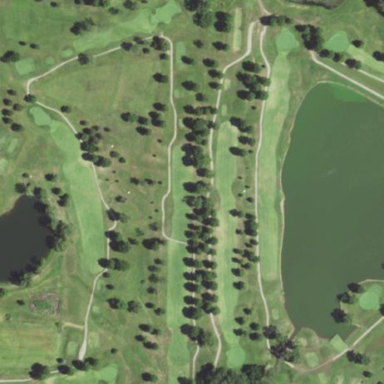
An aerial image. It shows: Golf course surrounded by greenery.